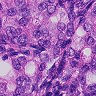
Metastatic tissue present: yes